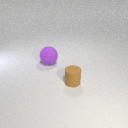
large purple rubber sphere to the left of small brown rubber cylinder